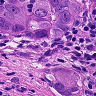
Metastatic tissue present: yes